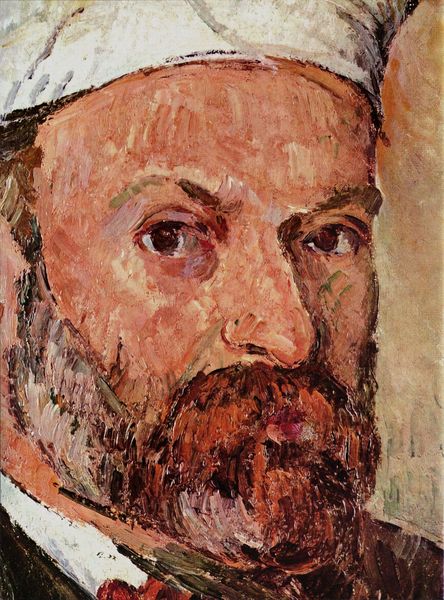
Titel: Selbstbildnis
Künstler: Paul Cézanne
Standort: München
Institution: Neue Pinakothek
Schlagwörter: gemälde, kopf, mann, weiß, cezanne, grob, grün, impressionismus, ocker, braun, bunt, frankreich, haar, hell, hintergrund, hut, mund, nase, ohr, orange, stirn, blick, rot, tuch, beige, expressionismus, haube, anzug, bart, hemd, jacke, mütze, augen, gesicht, kragen, mensch, vollbart, hals, herr, portrait, porträt, öl, pastos, auge, haare, augenbrauen, frontal, lippen, ohren, rosa, kopfbedeckung, düster, flächen, violett, weis, van gogh, white, nose, kopftuch, nah, nahaufnahme, ernst, brauen, grimmig, dreiviertelansicht, augenbraue, dreiviertelprofil, hemdkragen, selbstporträt, geschlossen, striche, gogh, portait, selbstbildnis, pinselstrich, barthaare, pupille, vincent van gogh, braue, selbstportrait, paul, paul cezanne, man, pinselstriche, fragend, turban, schiele, vincent, pinselspuren, hochgezogen, modellierung, oriental, orientalism, portröt, bildfüllend, gustav klimt, face en face, orientlisch, augäpfel, orträt, augenbraune, aug in aug, bearbeitungsspuren, de, 19.jahrhundert, molet, tasta, 20.jahrhundert, vincent van gigh, rude, strict